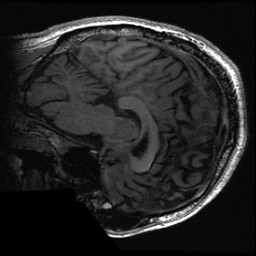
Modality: T1w
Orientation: sagittal
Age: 34
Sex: male